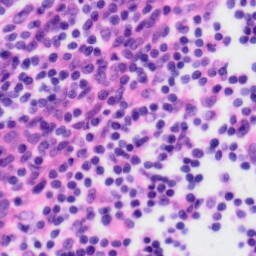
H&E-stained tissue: Tonsil